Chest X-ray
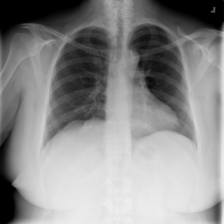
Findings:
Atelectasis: negative
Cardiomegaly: negative
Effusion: negative
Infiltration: negative
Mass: negative
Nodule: negative
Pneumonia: negative
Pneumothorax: negative
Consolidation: negative
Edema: negative
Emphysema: negative
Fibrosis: negative
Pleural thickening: negative
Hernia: negative